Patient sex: M
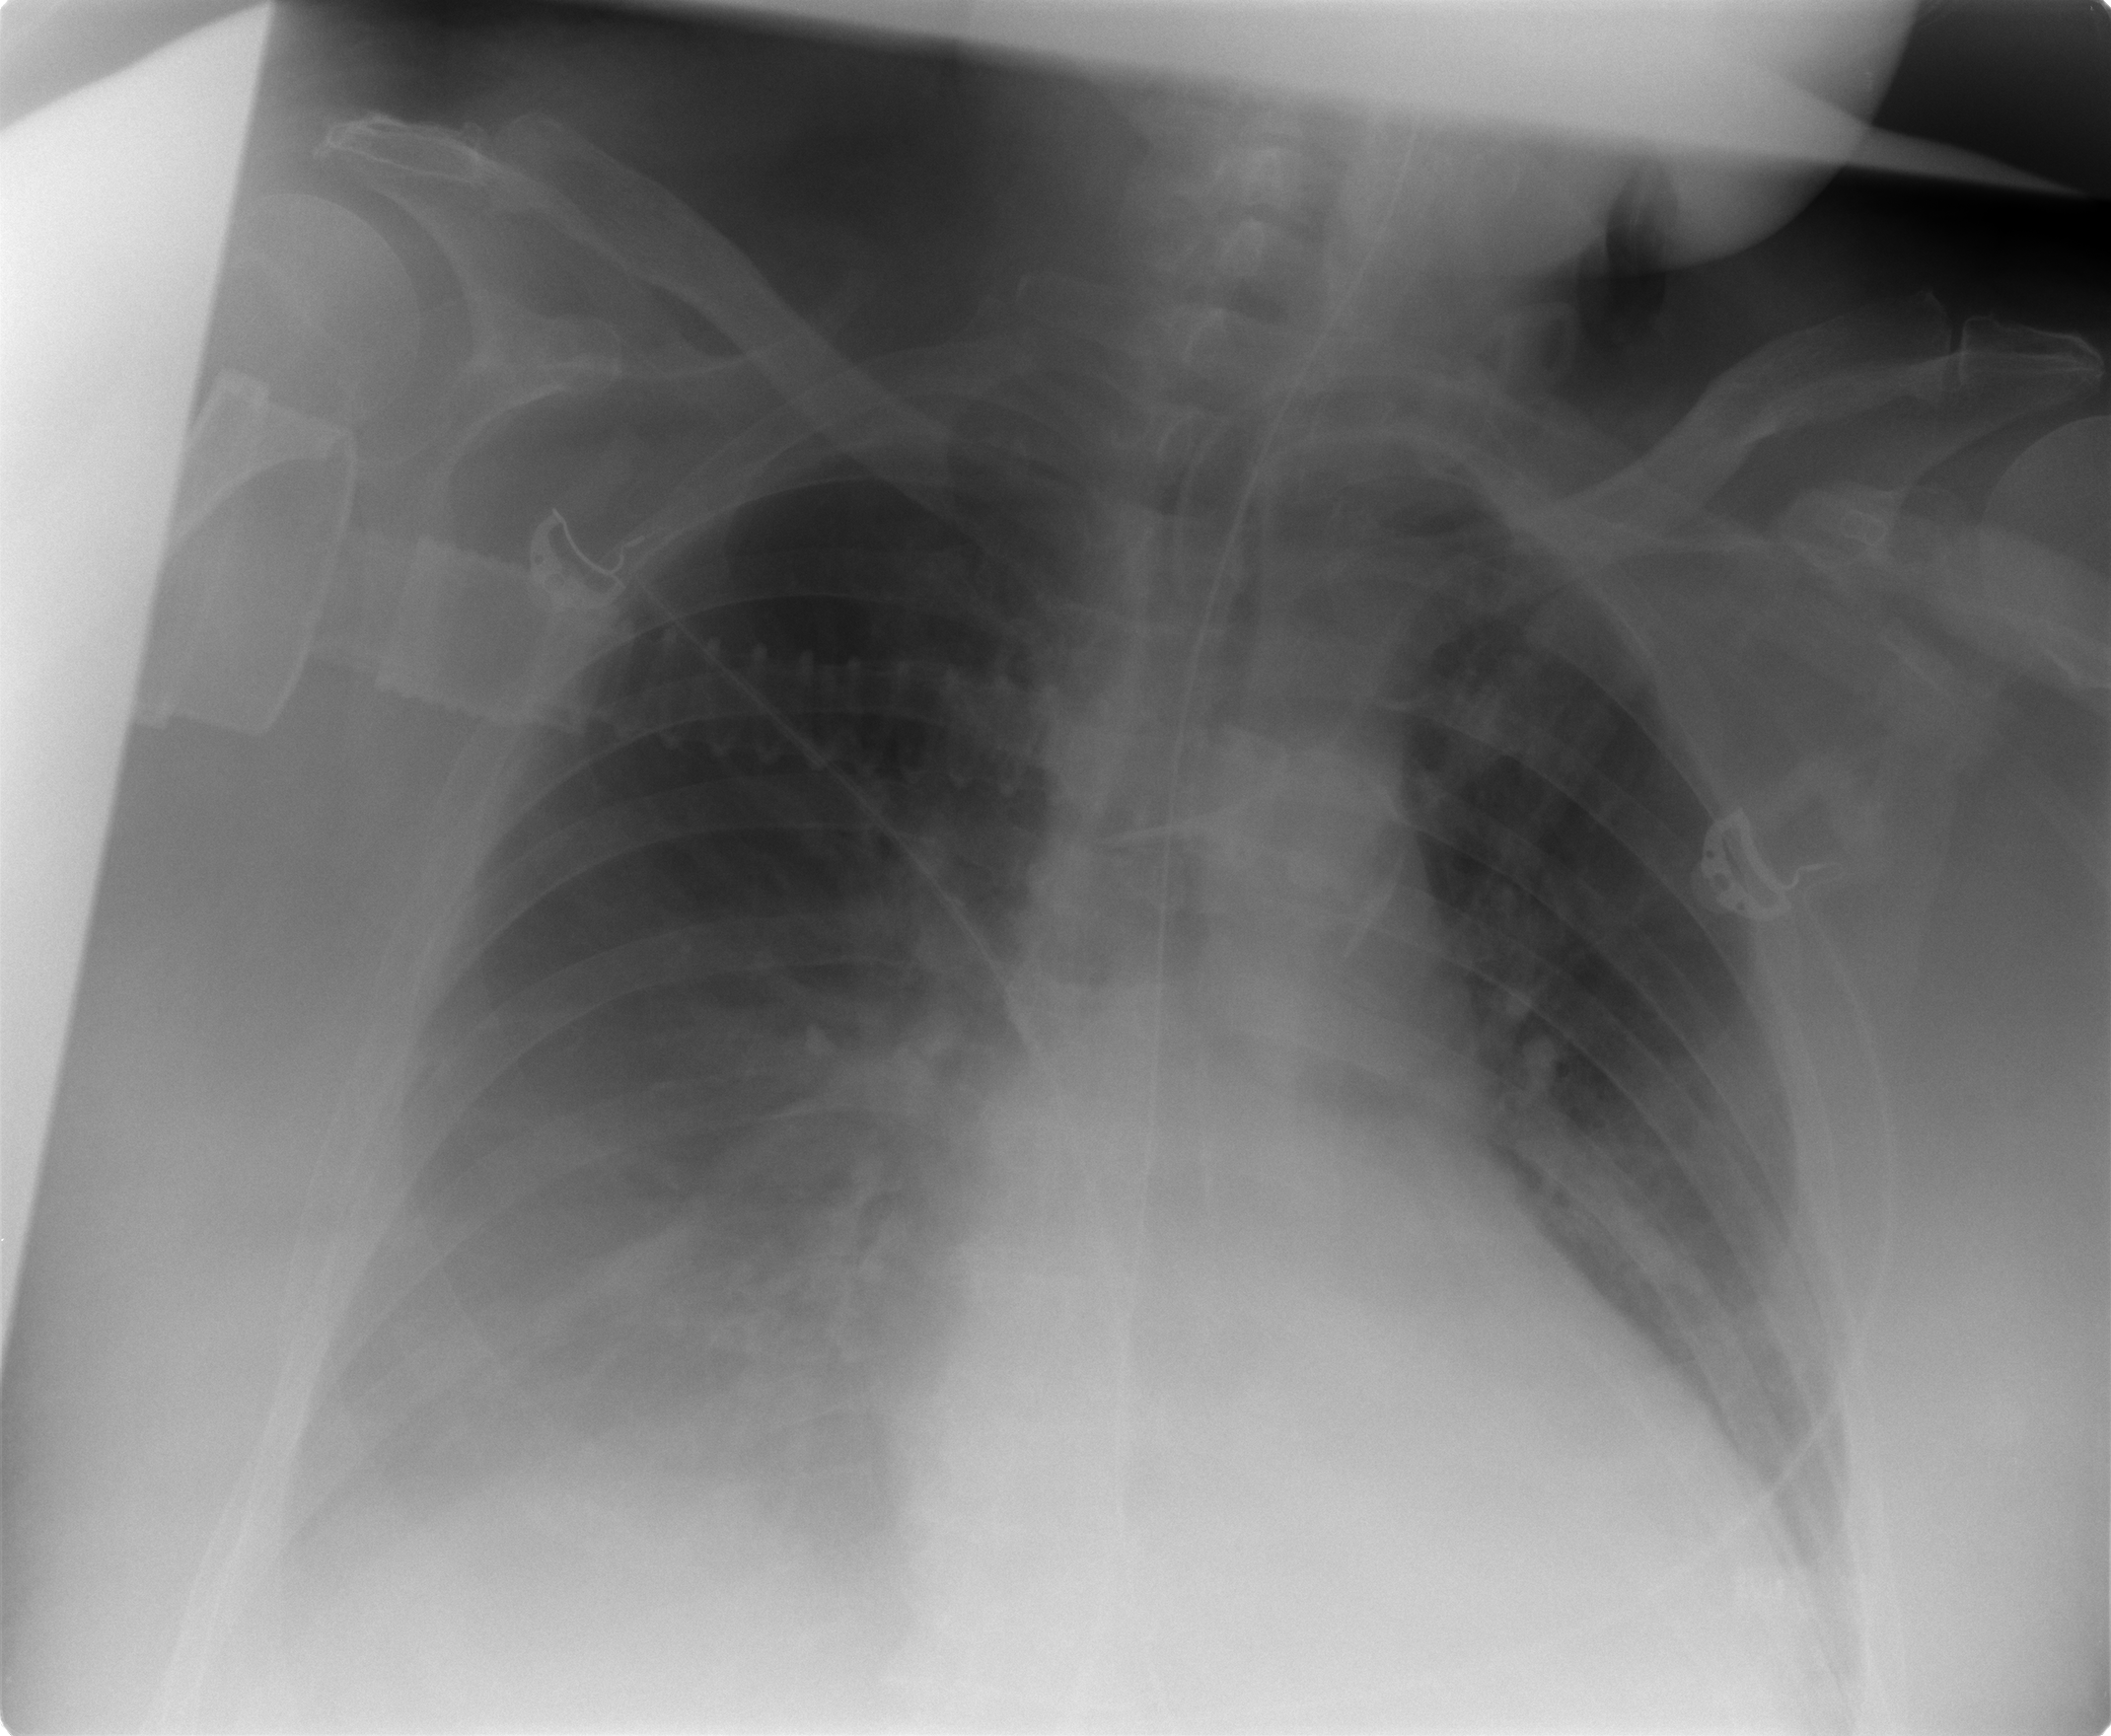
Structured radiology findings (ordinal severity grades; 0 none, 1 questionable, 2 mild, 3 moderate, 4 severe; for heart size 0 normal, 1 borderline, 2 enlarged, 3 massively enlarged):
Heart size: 2
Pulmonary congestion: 2
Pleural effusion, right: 3
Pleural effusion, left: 2
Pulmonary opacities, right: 0
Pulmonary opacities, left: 1
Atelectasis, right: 2
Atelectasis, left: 2